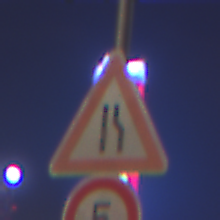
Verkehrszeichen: EinseitigVerengteFahrbahnRechts
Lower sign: Geschwindigkeit5
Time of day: Night
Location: Outdoor (Urban)
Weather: PartlyCloudy
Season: NotSpecified
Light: Natural